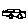
Label: car